Question: I was playing around with Visual Studio today, doing some C# to PInvoke some stuff from Win32 APIs. That is when I noticed this caption (please open in new tab to view full size)

It reads:
> Although the common language runtime default is System.Runtime.InteropServices.CharSet.Auto, languages may override this default. For example, by default C# marks all methods and types as System.Runtime.InteropServices.CharSet.Ansi.
Why ANSI? From reading Mark Russinovich's I have read:
> Because many applications deal with 8-bit (single-byte) ANSI character strings, many Windows
functions that accept string parameters have two entry points: a Unicode (wide, 16-bit) version and
an ANSI (narrow, 8-bit) version.
So, am I understanding correctly that C#'s default when PInvoking unmanaged code is to accept that performance impact?
So if I do something like:
'''
[DllImport("kernel32.dll", Charset = CharSet.Auto]
public static extern bool Foo(IntPtr hHandle);
'''
And let's say that inside kernel32.dll, there exists a 'FooA' and a 'FooW' ... how does C# know which entry point to use? The help text in Visual Studio makes me think that it'll choose the ANSI entry point by default, but we would prefer the wide version if a performance impact (however negligible) can be avoided.
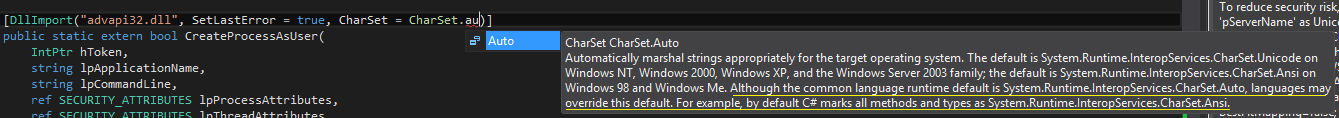
Answer: Pinvoke isn't only used to call winapi functions. In fact it is the lesser use since the .NET Framework already wraps a large chunk of the winapi. Much more common is its use to call legacy custom C code. Well visible from the majority of questions about pinvoke on this site. The default of Charset.Ansi simply matches the default character type in the C language, is an 8-bit type.
And yes, if you do use pinvoke to call an unwrapped winapi function then using CharSet.Auto is rather important to avoid data corruption and conversion overhead. The pinvoke marshaller is otherwise completely ignorant of it being a winapi function, the Windows DLLs that contain these functions are indistinguishable from a custom DLL. Do note that Auto itself stopped being relevant a while ago, the odds that your code will ever run on a machine that boots Windows 98 or ME today are vanishingly small.
---
Beware that your pinvoke declaration is not very meaningful and in general unwise. Only winapi functions that take a string argument or a pointer to a structure that contains a string requires the CharSet property. And you almost always actually declare the argument as String, StringBuffer or the struct type to allow the pinvoke marshaller to get it right. If you use IntPtr then the burden is you to generate the proper string, you'll have to use Marshal.StringToHGlobalAnsi/Auto/Uni explicitly. Or Marshal.StructureToPtr() with an appropriate [StructLayout] if it is a structure, which also has a CharSet property.
The pinvoke marshaller has built-in knowledge of winapi functions having an extra A or W after their name. It just tries to first find the function without the extra letter, then tries the A or W version. The EntryPoint property is available to disable that probing. This only happens once so there's not much point in using it.